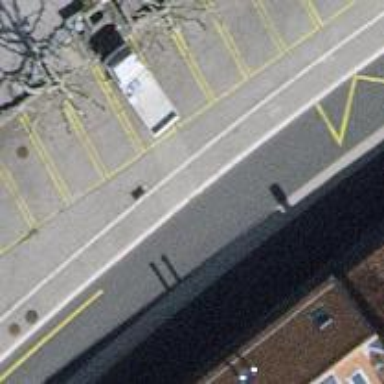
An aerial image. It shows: Bus stop with platform for public transport.